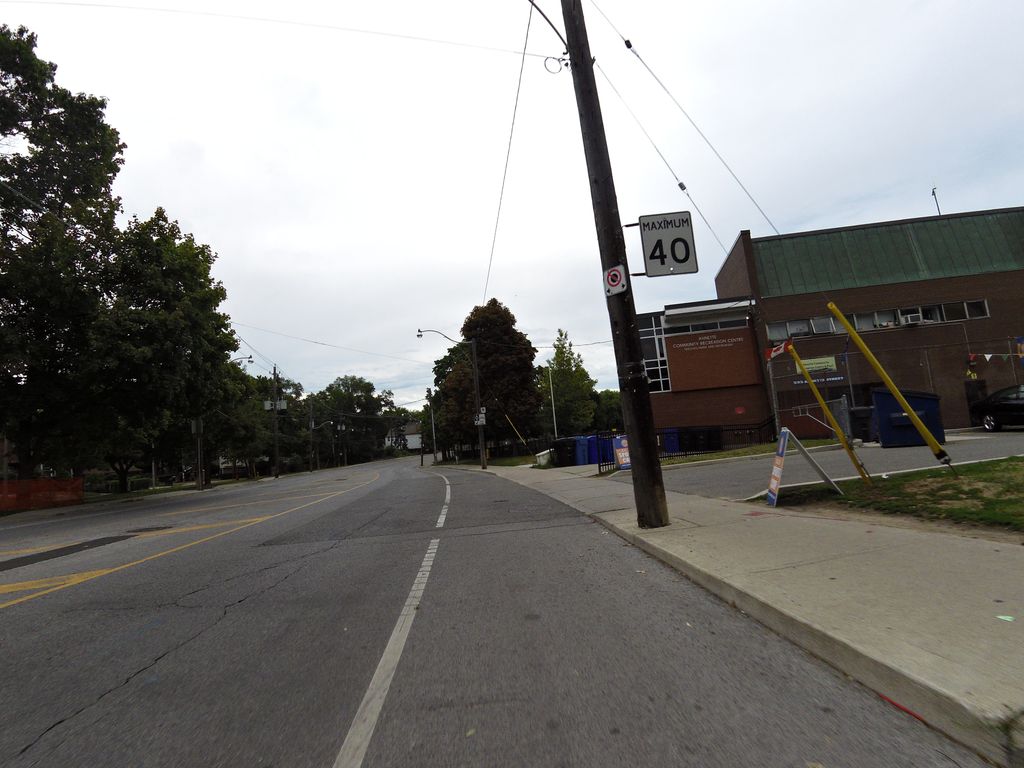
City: toronto